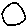
Label: circle